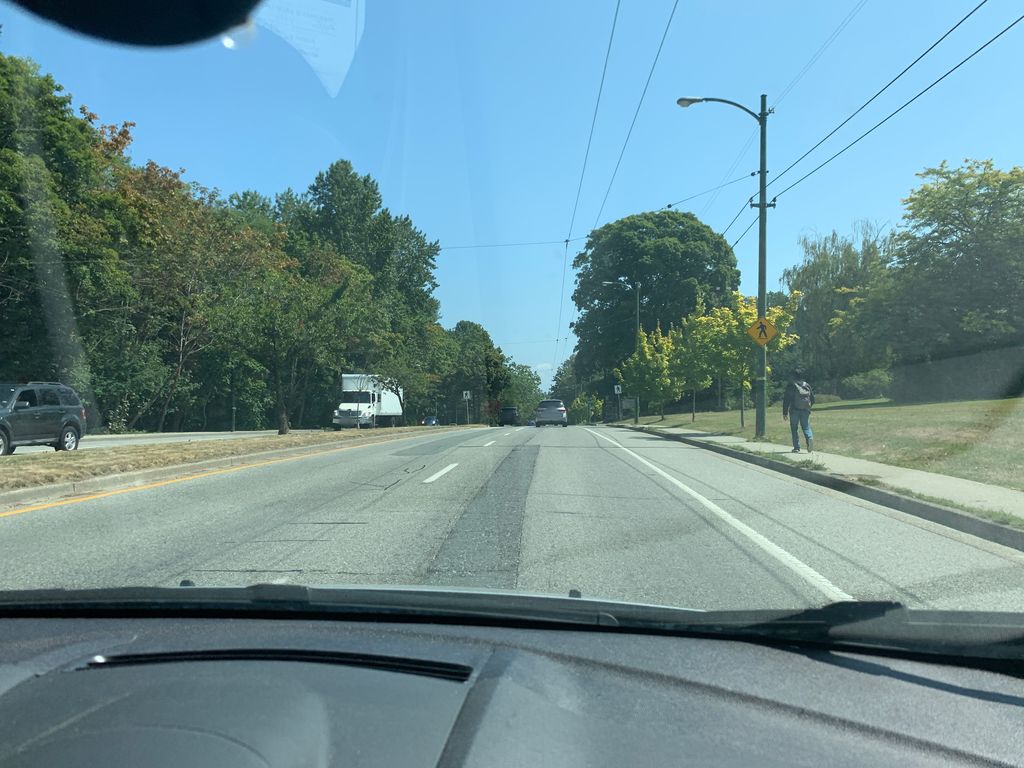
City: vancouver